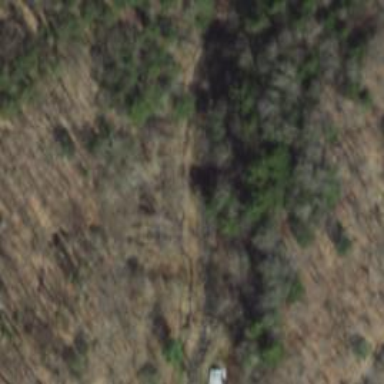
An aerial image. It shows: Abandoned road.